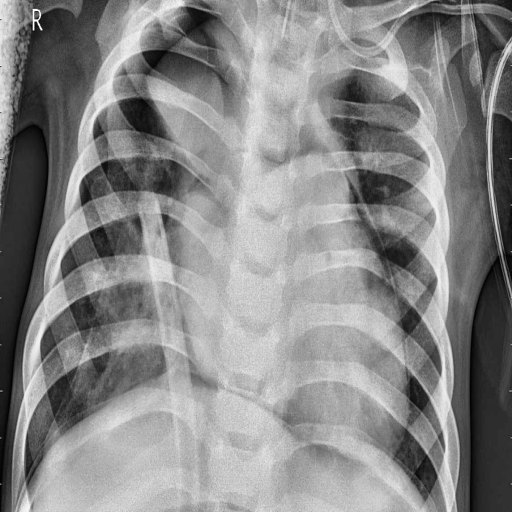
Finding: PNEUMONIA